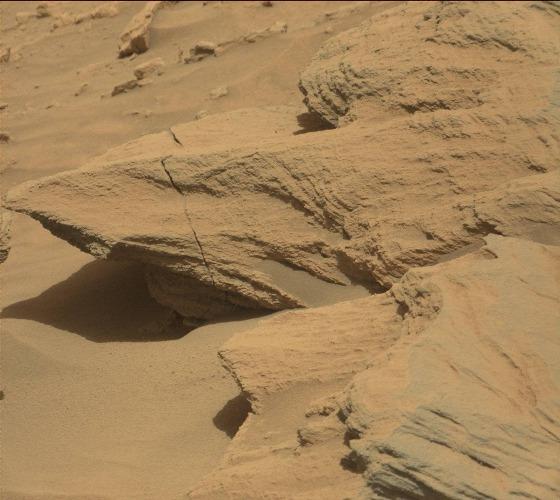
Terrain classes present: Bedrock, Gravel / Sand / Soil, Shadow